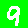
Digit: 9